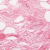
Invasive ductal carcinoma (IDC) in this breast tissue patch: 0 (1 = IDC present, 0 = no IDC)